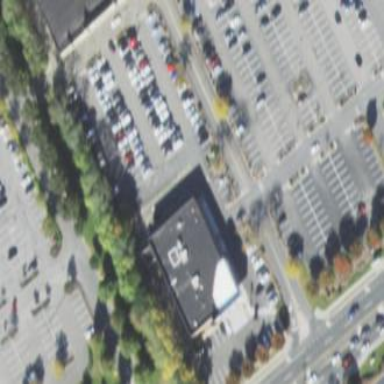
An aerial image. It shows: Retail building.